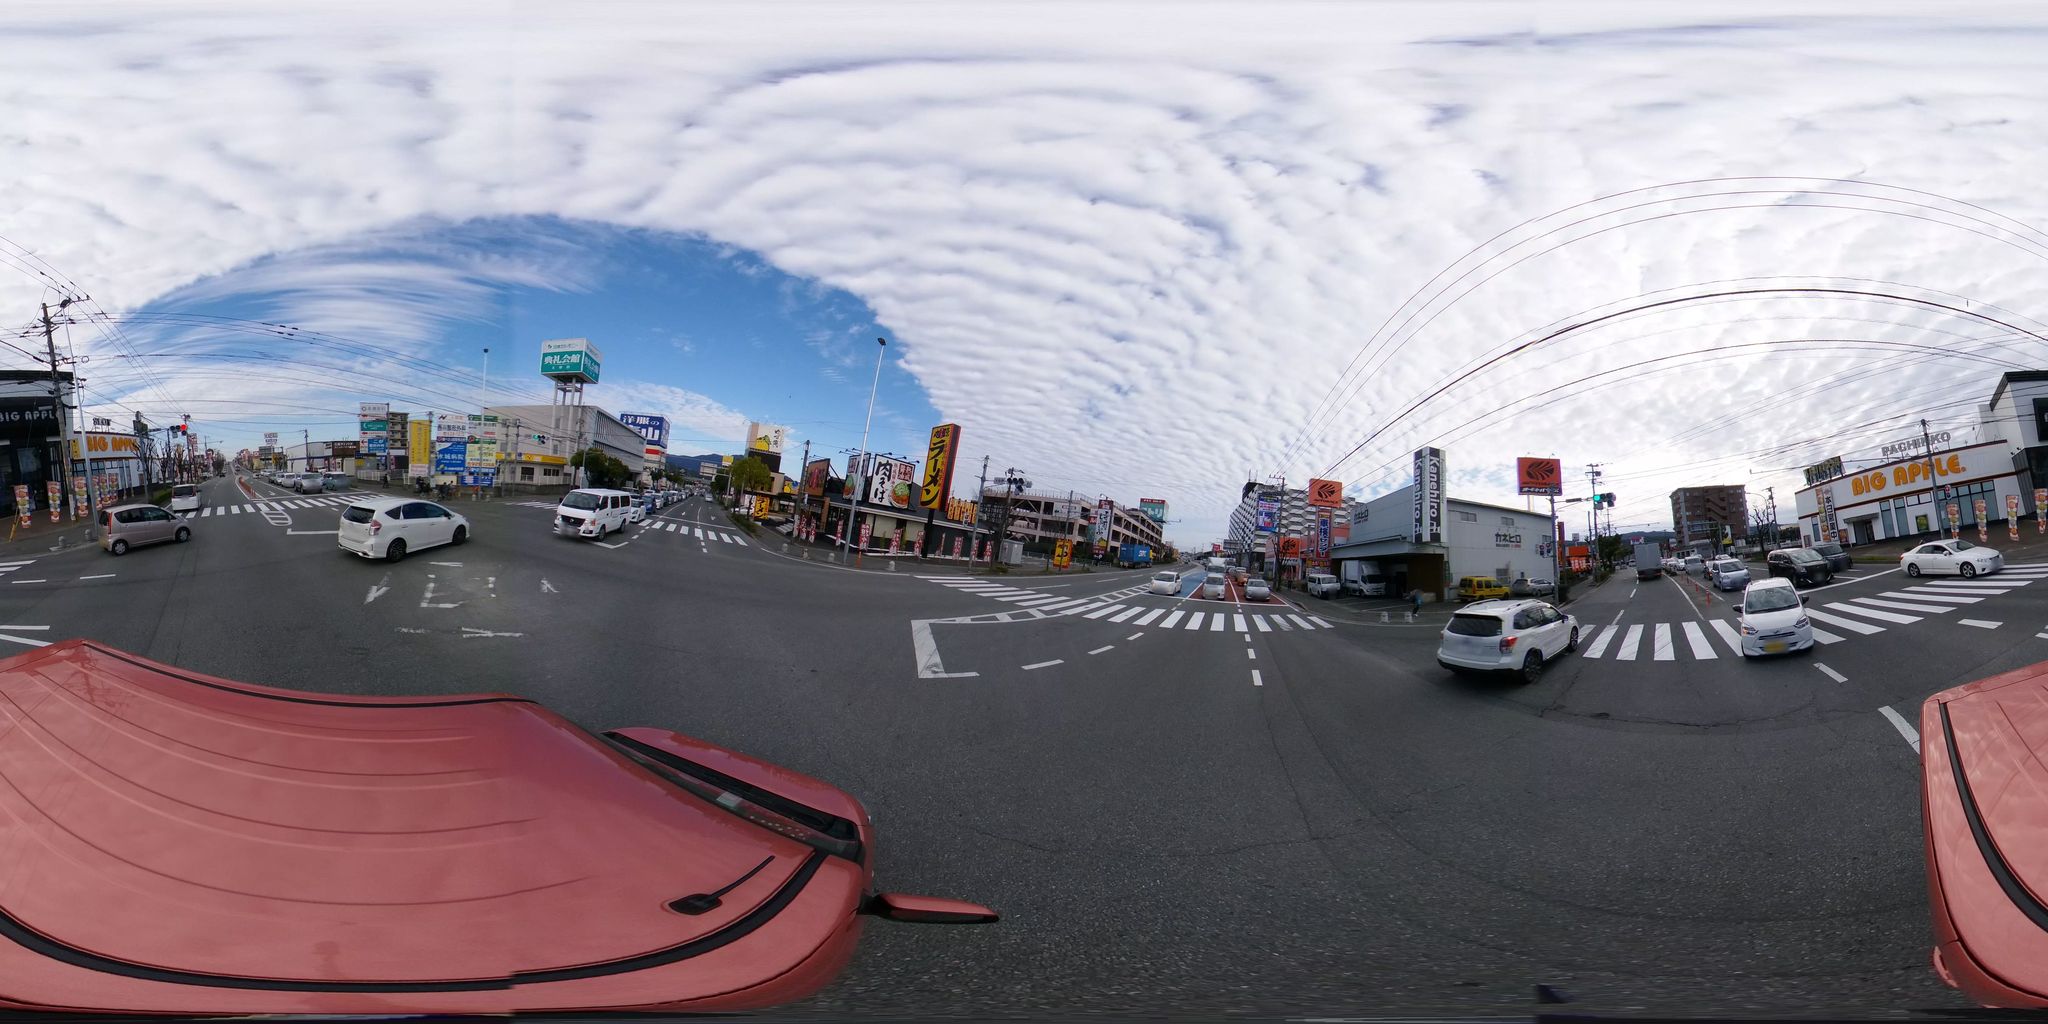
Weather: snowy
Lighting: day
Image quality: good
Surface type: cycling surface
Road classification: primary
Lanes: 4.0
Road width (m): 10.0
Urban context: urban centre
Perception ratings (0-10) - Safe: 0.64, Lively: 8.68, Beautiful: 5.56, Boring: 5, Depressing: 5.09, Wealthy: 1.72